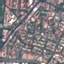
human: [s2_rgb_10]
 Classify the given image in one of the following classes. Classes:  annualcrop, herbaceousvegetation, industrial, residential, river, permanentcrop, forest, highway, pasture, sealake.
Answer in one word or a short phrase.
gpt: Residential